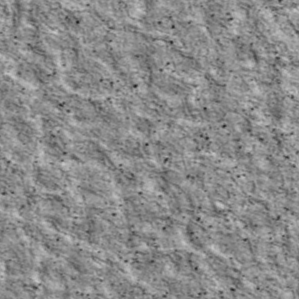
Label: non_frost